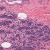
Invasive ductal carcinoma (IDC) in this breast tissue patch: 0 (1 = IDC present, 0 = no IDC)